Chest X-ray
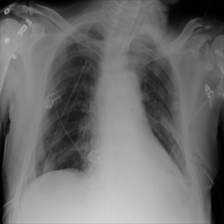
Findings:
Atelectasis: positive
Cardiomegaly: negative
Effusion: negative
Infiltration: negative
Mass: negative
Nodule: negative
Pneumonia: negative
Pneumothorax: negative
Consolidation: positive
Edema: negative
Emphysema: positive
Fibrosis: negative
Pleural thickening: negative
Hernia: negative